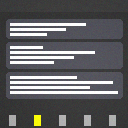
Screen state: on